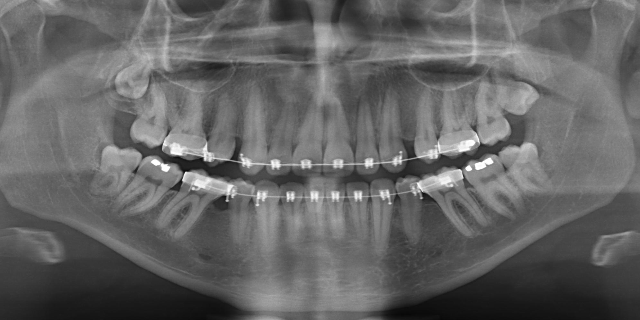
adult